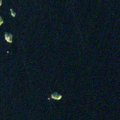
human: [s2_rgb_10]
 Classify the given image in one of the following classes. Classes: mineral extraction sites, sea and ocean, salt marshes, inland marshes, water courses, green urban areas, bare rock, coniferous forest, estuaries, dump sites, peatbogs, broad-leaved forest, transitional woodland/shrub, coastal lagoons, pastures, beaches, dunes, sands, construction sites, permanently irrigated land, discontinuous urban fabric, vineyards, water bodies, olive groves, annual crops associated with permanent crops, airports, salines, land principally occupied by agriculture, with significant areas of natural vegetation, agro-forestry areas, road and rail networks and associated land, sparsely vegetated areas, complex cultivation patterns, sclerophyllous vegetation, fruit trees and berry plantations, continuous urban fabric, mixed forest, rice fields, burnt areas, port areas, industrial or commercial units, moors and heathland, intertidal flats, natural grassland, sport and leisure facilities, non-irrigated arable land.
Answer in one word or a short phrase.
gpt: water bodies